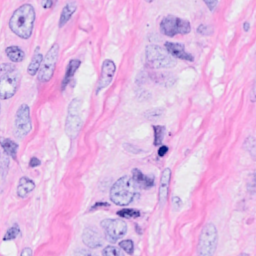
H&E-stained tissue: Breast